Brain MRI, t2w sequence, axial 2D slice.
Patient: age 24, sex F, weight 95 kg, height 1.95 m
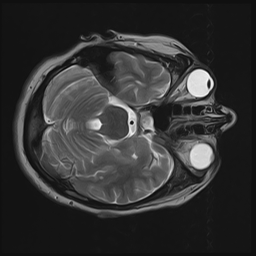